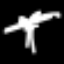
Label: palm tree